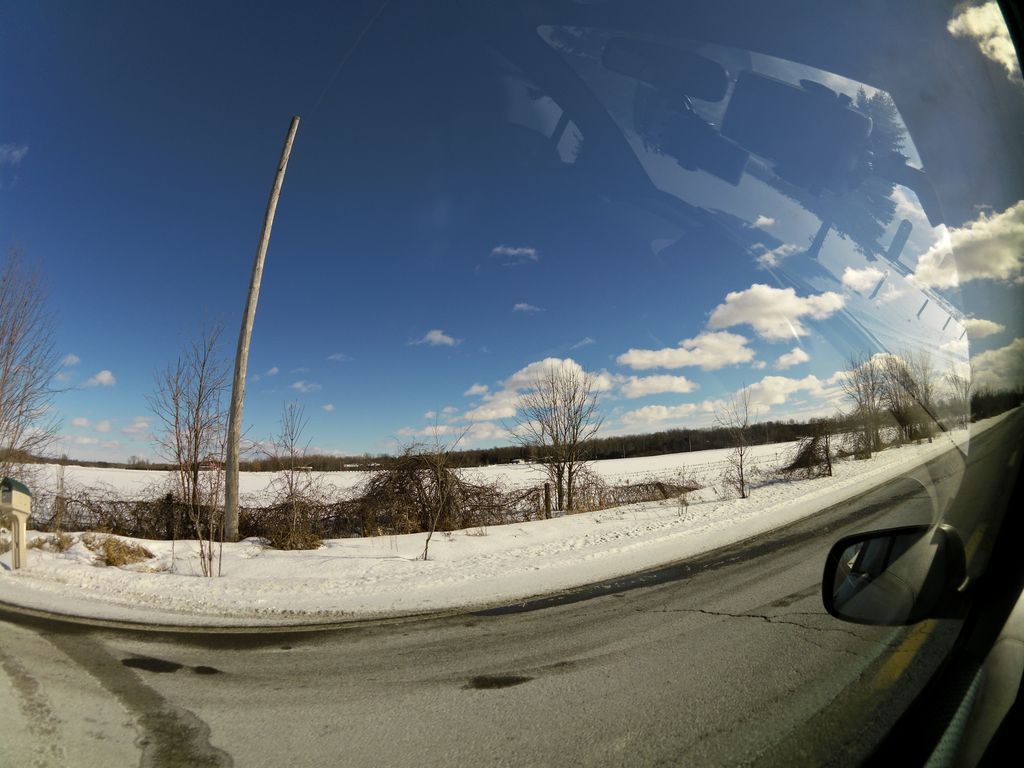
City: ottawa-gatineau